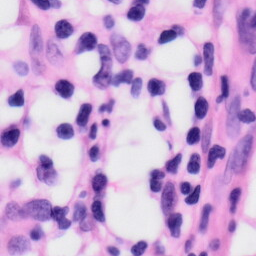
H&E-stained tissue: Skin